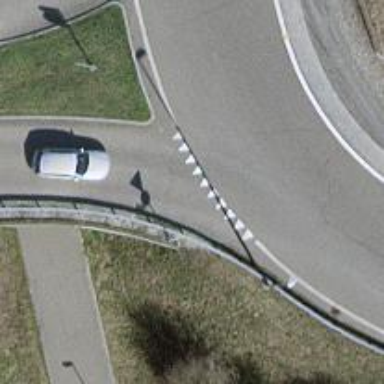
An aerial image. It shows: Road with "give way" sign.